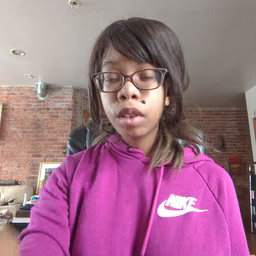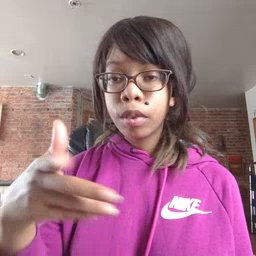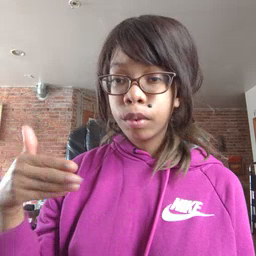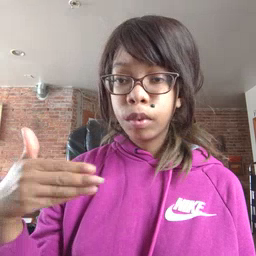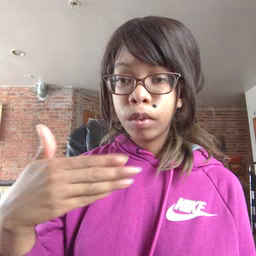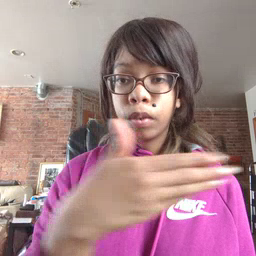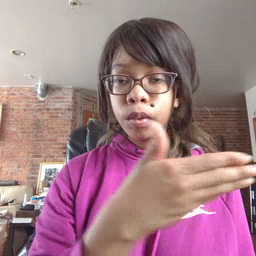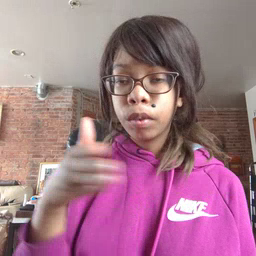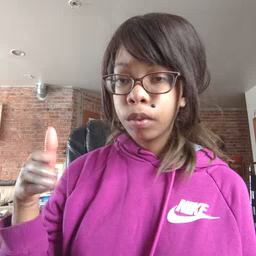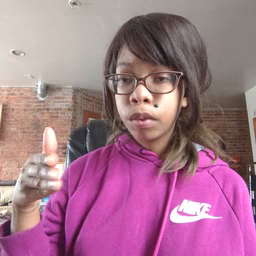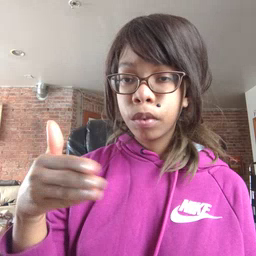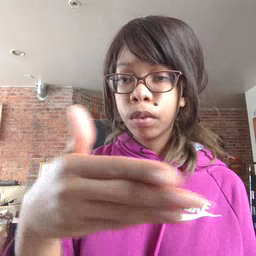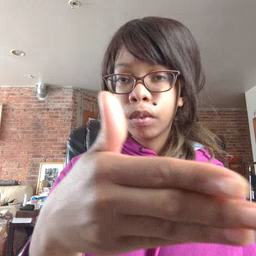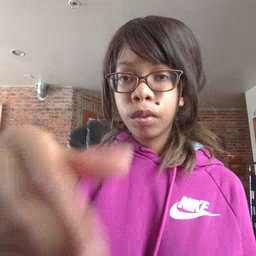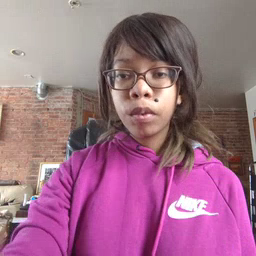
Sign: fish